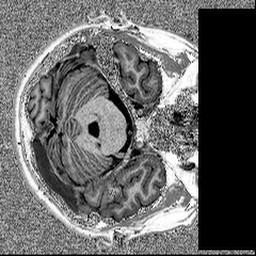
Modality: MP2RAGE
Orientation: axial
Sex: male